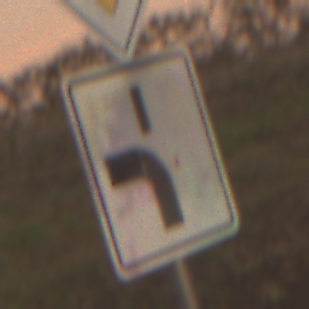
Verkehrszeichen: VerlaufVorfahrtsstrasse5
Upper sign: Vorfahrtsstrasse
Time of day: SunriseSunset
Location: Outdoor (Nature)
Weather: PartlyCloudy
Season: NotSpecified
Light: Natural